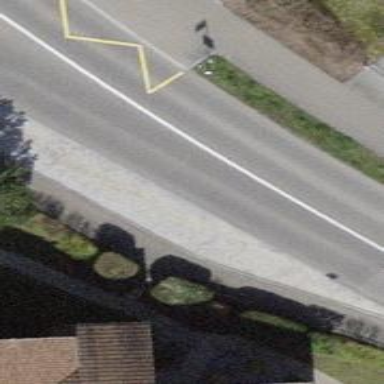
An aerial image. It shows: Bus stop with stop position for public transport.